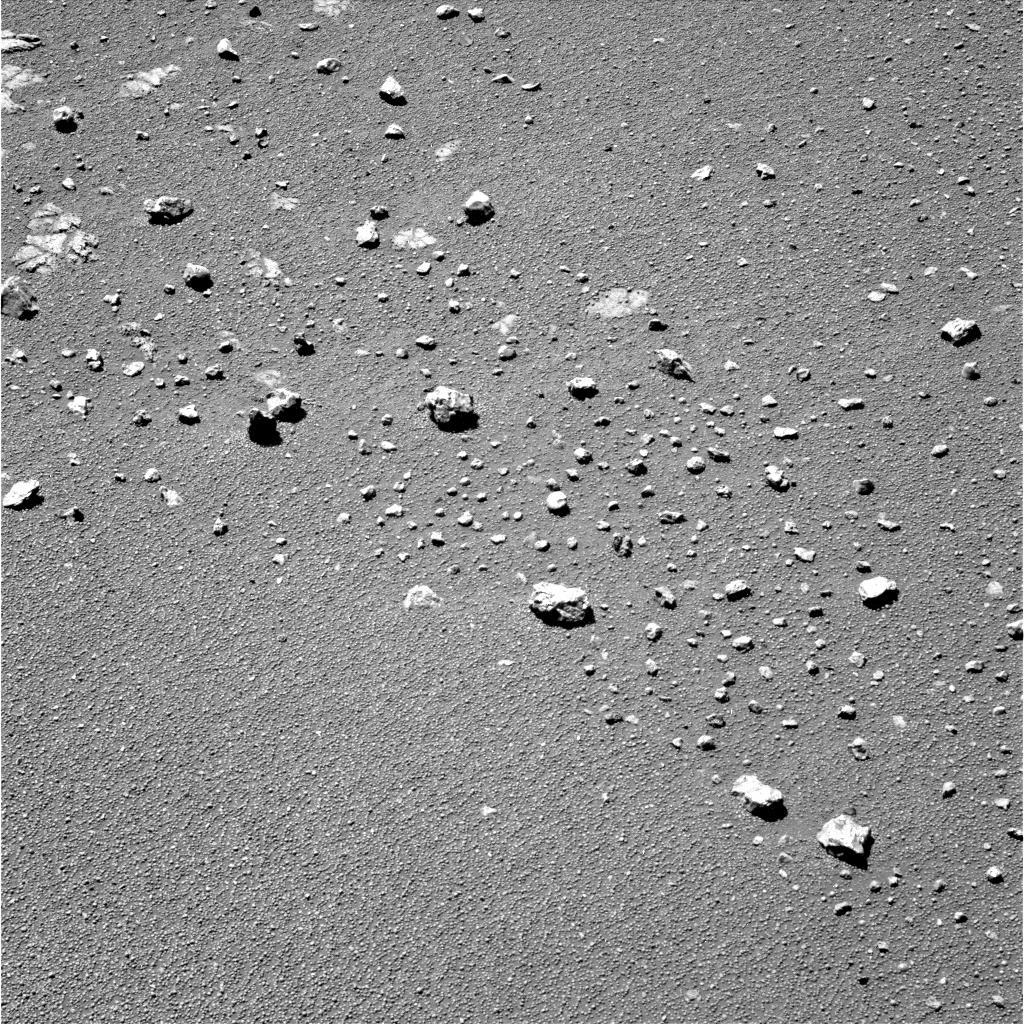
Terrain classes present: Bedrock, Gravel / Sand / Soil, Rock, Shadow